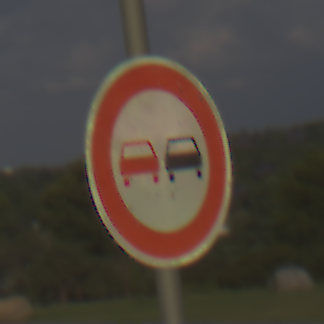
Verkehrszeichen: Ueberholverbot
Umgebung: Outdoor, Nature
Tageszeit: MorningAfternoon
Wetter: PartlyCloudy
Licht: Natural
Jahreszeit: NotSpecified
Kontrast: HighContrast